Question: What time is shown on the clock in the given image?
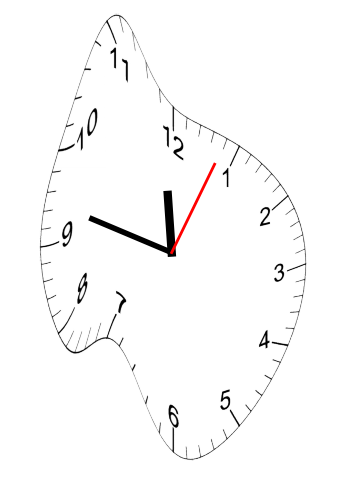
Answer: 11:47:04